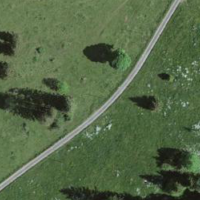
EUNIS habitat code: 44
Species observed at this site:
Acer pseudoplatanus